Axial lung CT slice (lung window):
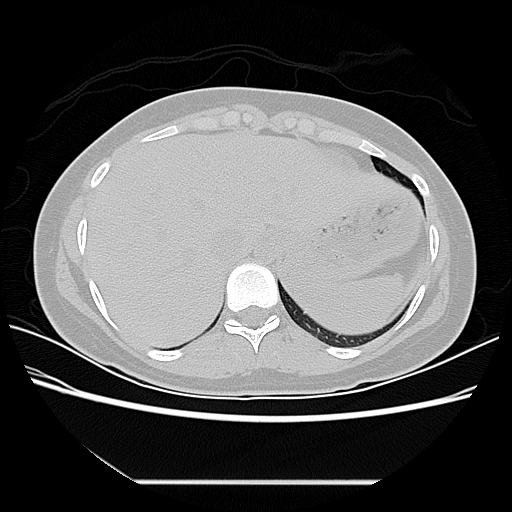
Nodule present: no